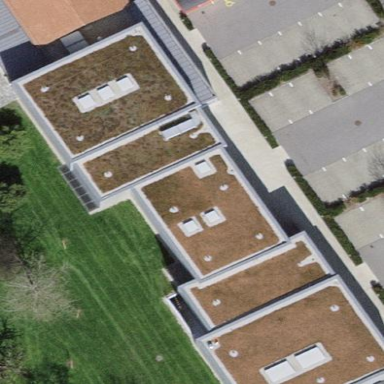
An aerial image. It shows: Civic building with flat roof.